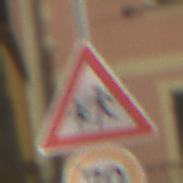
Verkehrszeichen: KinderRechts
Zusatzzeichen unten: Geschwindigkeit70
Umgebung: Outdoor, Urban
Tageszeit: Night
Wetter: PartlyCloudy
Licht: Artificial
Jahreszeit: NotSpecified
Kontrast: HighContrast